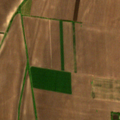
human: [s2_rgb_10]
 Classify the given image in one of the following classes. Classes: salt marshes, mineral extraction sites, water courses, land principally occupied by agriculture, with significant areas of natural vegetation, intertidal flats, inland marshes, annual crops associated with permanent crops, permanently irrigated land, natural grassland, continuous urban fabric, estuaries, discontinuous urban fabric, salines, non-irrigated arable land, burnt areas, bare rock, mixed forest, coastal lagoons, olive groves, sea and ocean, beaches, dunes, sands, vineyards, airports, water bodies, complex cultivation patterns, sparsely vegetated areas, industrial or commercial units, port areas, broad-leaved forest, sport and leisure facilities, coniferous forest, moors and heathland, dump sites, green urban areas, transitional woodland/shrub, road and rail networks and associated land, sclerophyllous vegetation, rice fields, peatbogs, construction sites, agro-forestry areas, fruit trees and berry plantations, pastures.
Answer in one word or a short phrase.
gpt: industrial or commercial units, non-irrigated arable land